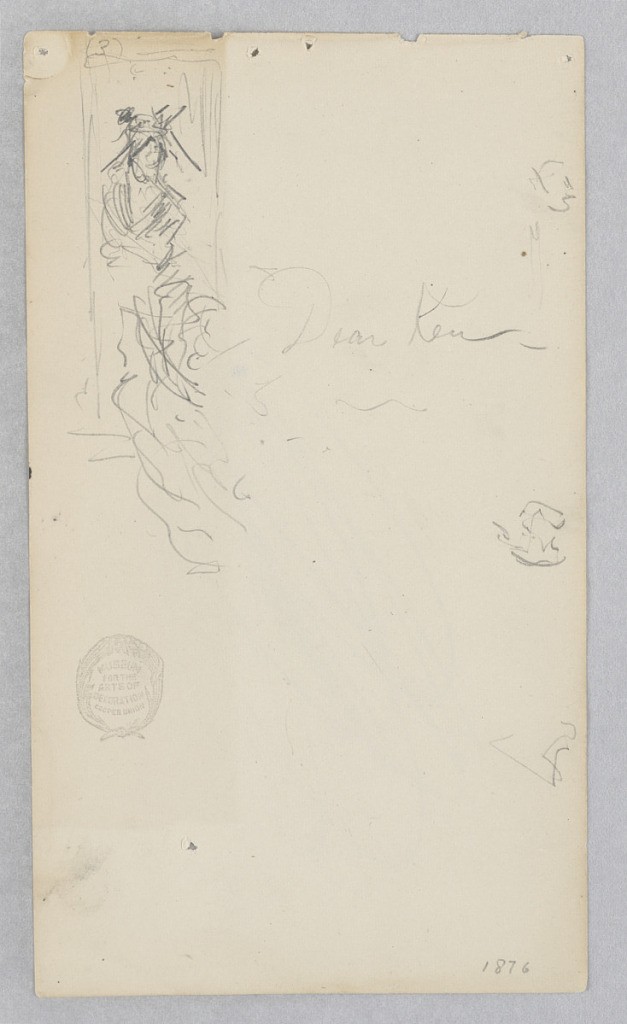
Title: Figure
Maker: Robert Frederick Blum, American, 1857–1903
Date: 1876
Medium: Graphite on wove paper
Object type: Drawing
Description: Sketch of a male figure.